Question: In my app I am displaying a spinner that contains different font styles e.g. if the font name is US DNealian than it should get displayed with the same typeface as well. I know how to set typeface of particular view by view.setTypeface(tf) but I am using an array arr_fonts to fill ArrayList and that ArrayList will fill the adapter for spinner. Below is the code snippet I am using.
-> String array for filling ArrayList
'''
private String arr_fonts[] = {"US: D'Nealian", "US: D'Nealian Cursive", "US: Zaner-Bloser", "US: Zaner-Bloser Cursive",
"Aus: NSW/ACT", "Aus: NSW/ACT Cursive", "Aus: Qld Beginners", "Aus: Qld Cursive", "Aus: SA Beginners", "Aus: SA Cursive",
"Aus: Tas Beginners", "Aus: Tas Cursive", "Aus: Vic/NT/WA", "Aus: Vic/NT/WA Cursive", "WA Sassoon", "WA Sassoon Infant",
"NZ Beginners","UK Beginners", "UK Cursive", "Century Gothic (HWT)"};
'''
->Arraylist for filling adapter
'''
ARRLIST_FONTS = new ArrayList<String>(Arrays.asList(arr_fonts));
'''
private void set_font_name_Adapter() {
'''
sp_fonts = (Spinner)findViewById(R.id.spFont);
font_name_Adapter= new ArrayAdapter<String>(this,android.R.layout.simple_spinner_item,ARRLIST_FONTS)
{
public View getView(int position, View convertView,ViewGroup parent) {
View v = super.getView(position, convertView, parent);
((TextView) v).setTextSize(12);
((TextView) v).setTextColor(Color.WHITE);
return v;
}
'''
};
'''
font_name_Adapter.setDropDownViewResource(android.R.layout.simple_spinner_dropdown_item);
sp_fonts.setAdapter(font_name_Adapter);
sp_fonts.setOnItemSelectedListener(new OnItemSelectedListener() {
@Override
public void onItemSelected(AdapterView<?> arg0, View arg1,
int arg2, long arg3) {
font = ARRLIST_FONTS.get(arg2);
}
System.out.println("Selected item is ................."+font);
}
@Override
public void onNothingSelected(AdapterView<?> arg0) {
}
});
}
'''
I have .ttf for all the font names. But I dont know how to change typeface of each item in spinner individually.
Can anyone suggest any thing or any link or good tutorial for the same.
Thanks.

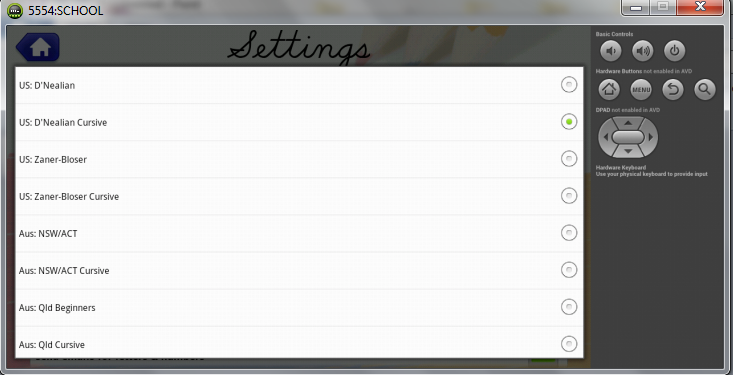
Answer: try as to set custom Typeface for all TextView's in spinner :
'''
Typeface typeface;
font_name_Adapter= new ArrayAdapter<String>
(this,android.R.layout.simple_spinner_item,ARRLIST_FONTS)
{
public View getView(int position, View convertView,ViewGroup parent) {
View v = super.getView(position, convertView, parent);
((TextView) v).setTextSize(12);
((TextView) v).setTextColor(Color.WHITE);
if(position<=ARRLIST_FONTS.size()){
typeface =
Typeface.createFromAsset(Your_Current_Activity.this.getAssets(),
"fonts/yourfontname.ttf");
((TextView) v).setTypeface(typeface);
}
return v;
}
'''